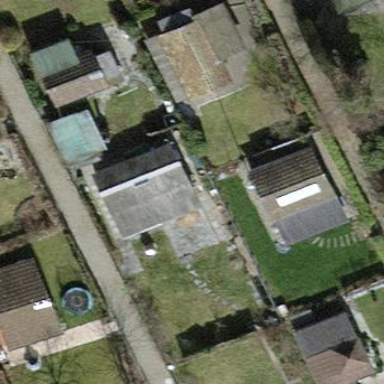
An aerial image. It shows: Allotment house.